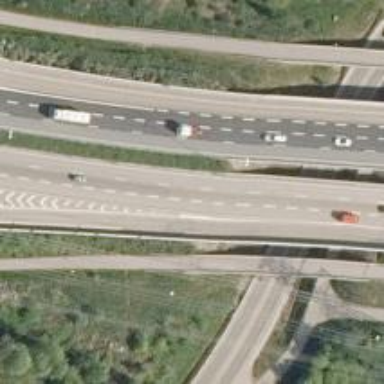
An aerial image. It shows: Trunk highway bridge with asphalt surface.